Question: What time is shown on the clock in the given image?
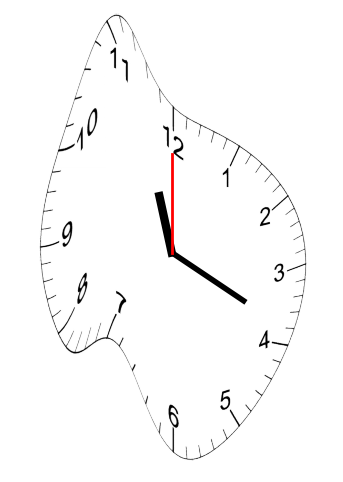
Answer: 11:19:00